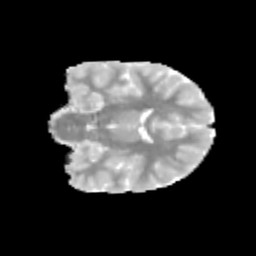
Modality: MD
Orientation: coronal
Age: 11
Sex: male
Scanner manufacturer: siemens
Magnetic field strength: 3 T
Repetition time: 3.8 s
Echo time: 0.07 s